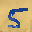
Label: 5